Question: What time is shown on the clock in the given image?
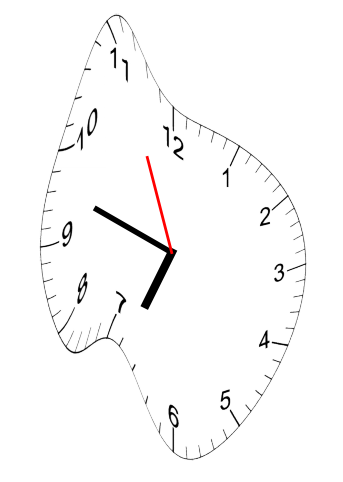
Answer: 06:47:56